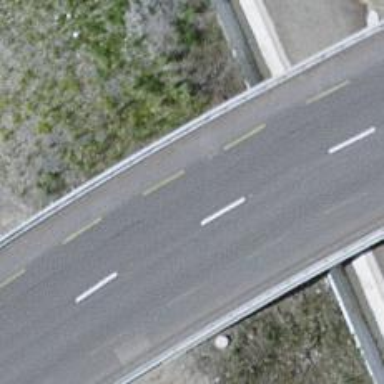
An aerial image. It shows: Primary highway bridge with asphalt surface. It includes advisory cycleway lane.